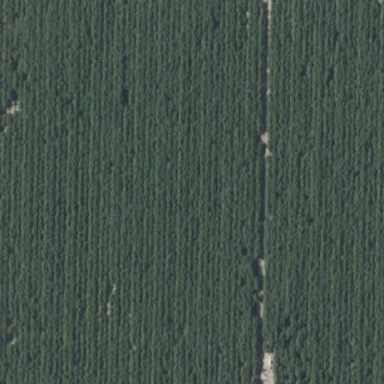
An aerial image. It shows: Orchard filled with almond trees.